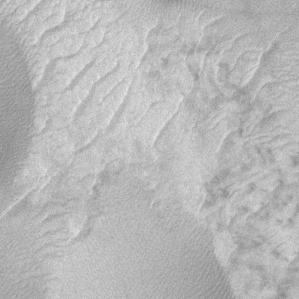
Label: frost